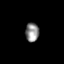
Tissue: prostate
Cell type: Fibroblasts
Senescence score: 0.7719
Nuclear area (px): 256
Mean DAPI intensity: 137.418